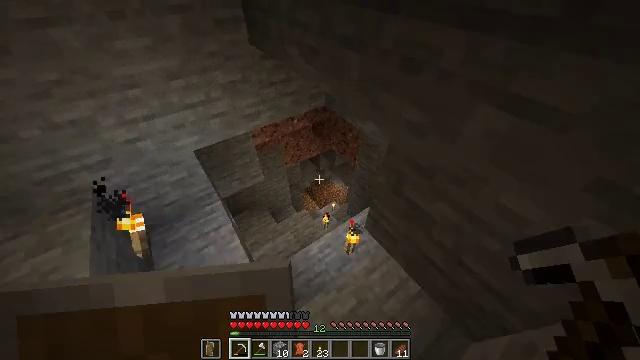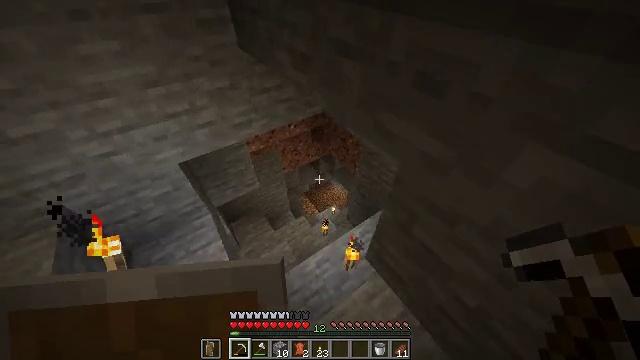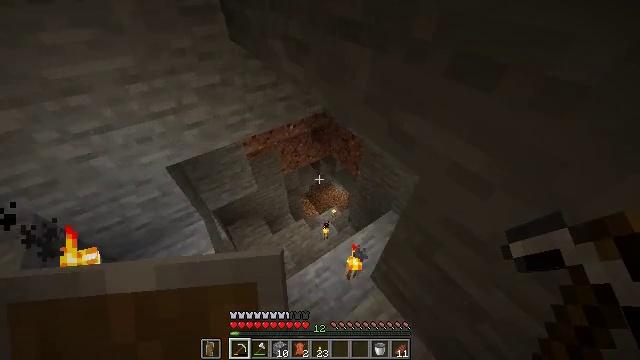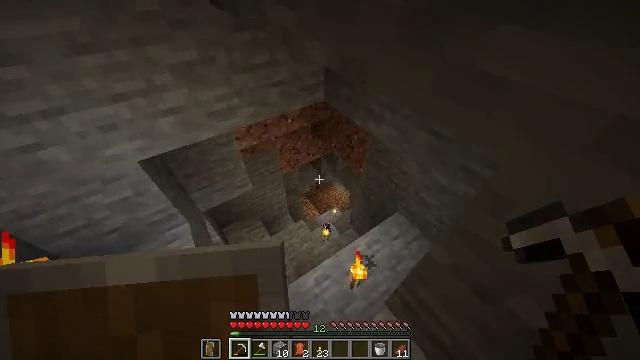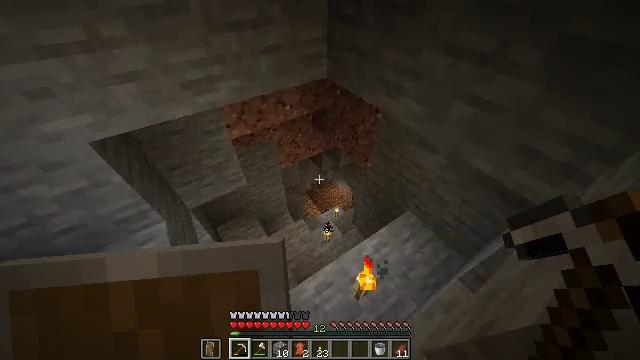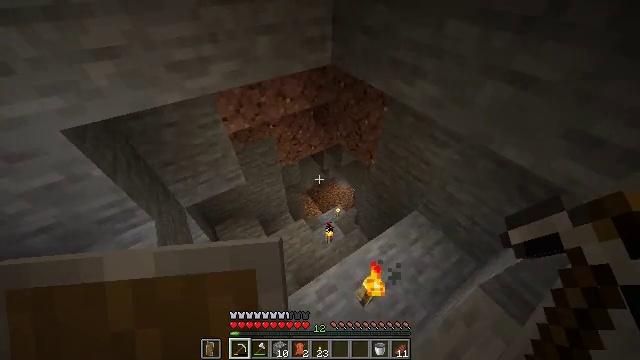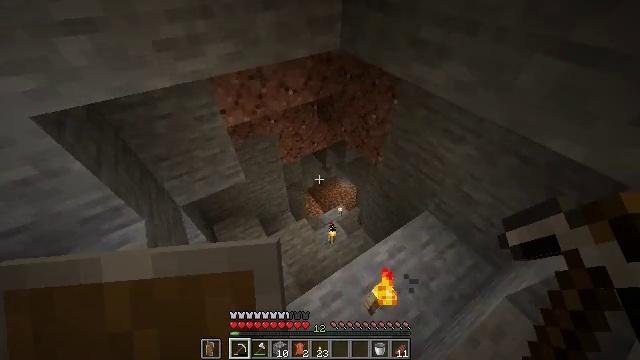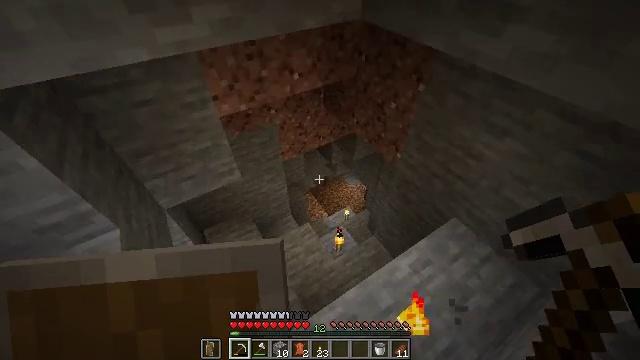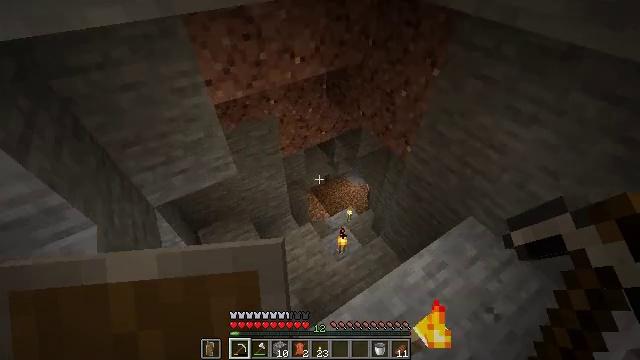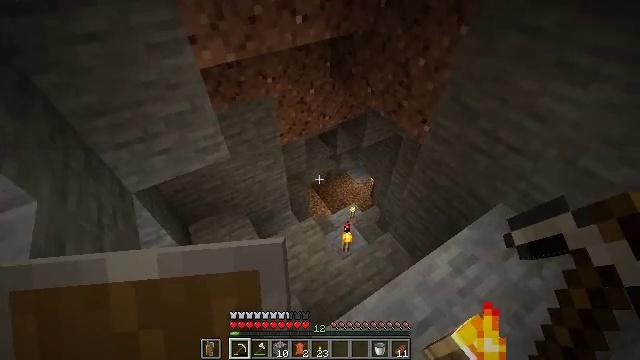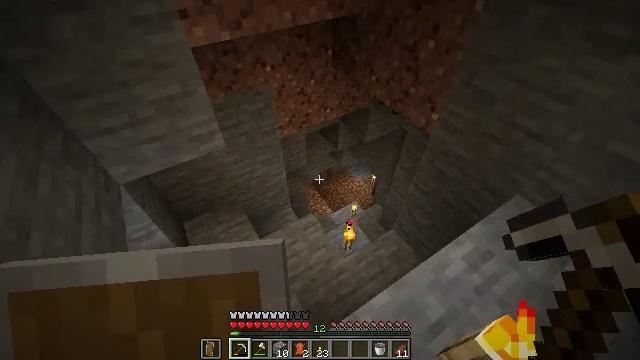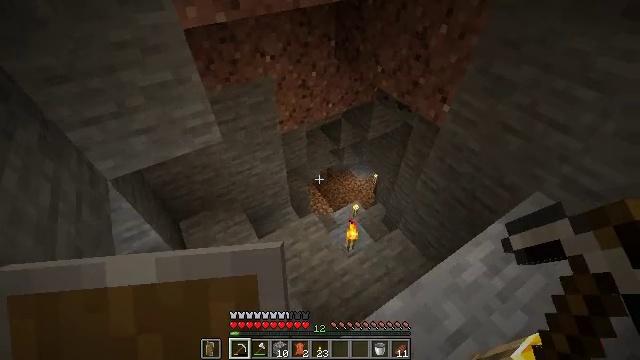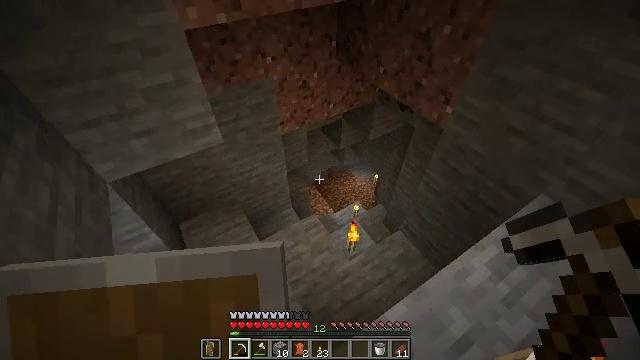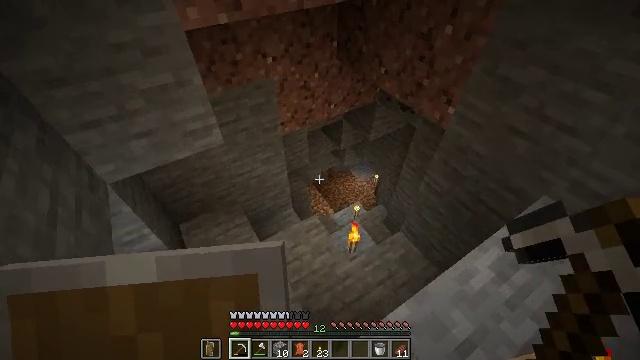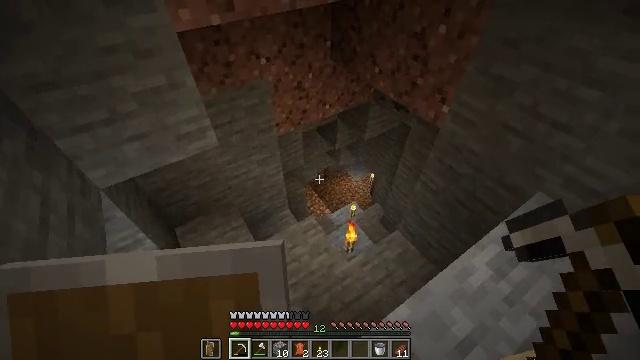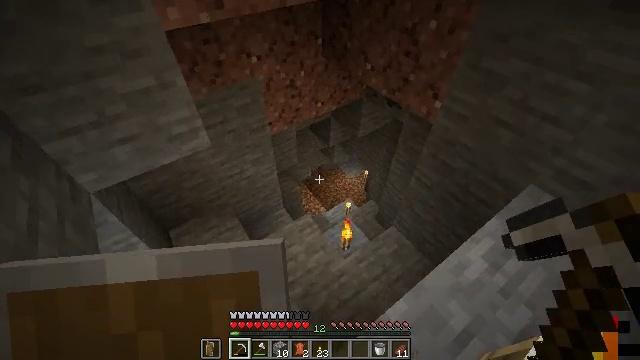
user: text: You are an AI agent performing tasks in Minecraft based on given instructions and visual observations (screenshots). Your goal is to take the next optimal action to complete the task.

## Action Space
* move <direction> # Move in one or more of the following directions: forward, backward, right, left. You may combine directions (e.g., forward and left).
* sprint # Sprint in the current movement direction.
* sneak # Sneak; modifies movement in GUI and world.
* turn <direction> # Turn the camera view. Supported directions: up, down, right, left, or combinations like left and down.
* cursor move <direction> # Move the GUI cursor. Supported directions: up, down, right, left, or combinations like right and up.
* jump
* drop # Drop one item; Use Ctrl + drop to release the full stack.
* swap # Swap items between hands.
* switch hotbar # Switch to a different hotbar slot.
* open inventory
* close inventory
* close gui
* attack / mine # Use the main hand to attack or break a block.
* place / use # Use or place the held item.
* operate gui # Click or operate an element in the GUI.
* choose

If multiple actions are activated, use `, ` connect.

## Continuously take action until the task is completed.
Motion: motion action
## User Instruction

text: Drop a leather chestplate.
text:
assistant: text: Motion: move forward
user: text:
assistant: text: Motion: move forward
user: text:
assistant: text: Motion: move forward
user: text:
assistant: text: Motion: move forward
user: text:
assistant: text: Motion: move forward
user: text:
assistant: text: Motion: no_op
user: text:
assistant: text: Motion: no_op
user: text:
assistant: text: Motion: no_op
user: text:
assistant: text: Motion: no_op
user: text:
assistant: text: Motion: no_op
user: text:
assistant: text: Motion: no_op
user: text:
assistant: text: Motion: no_op
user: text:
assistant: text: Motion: no_op
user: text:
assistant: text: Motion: turn right
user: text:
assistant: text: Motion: turn right
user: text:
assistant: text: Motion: close inventory
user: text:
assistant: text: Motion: close inventory
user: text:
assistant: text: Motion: open gui
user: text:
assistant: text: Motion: no_op
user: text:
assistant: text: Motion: cursor move down
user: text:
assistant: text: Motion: no_op
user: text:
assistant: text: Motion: no_op
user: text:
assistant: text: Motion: no_op
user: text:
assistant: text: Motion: no_op
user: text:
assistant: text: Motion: no_op
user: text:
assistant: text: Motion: no_op
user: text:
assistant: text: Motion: no_op
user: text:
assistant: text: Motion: cursor move right
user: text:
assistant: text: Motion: no_op
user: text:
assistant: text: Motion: no_op